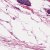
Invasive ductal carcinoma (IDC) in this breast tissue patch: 0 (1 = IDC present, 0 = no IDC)